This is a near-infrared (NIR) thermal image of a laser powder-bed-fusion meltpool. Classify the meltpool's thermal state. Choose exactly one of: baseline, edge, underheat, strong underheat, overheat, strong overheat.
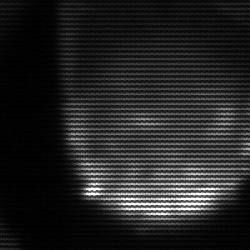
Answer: edge